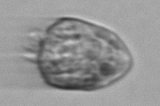
Label: Ciliophora